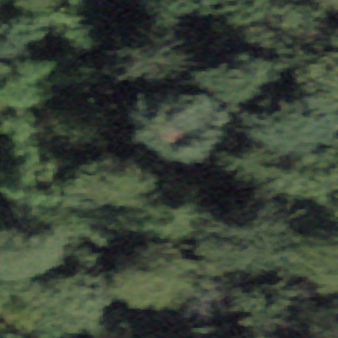
Label: other